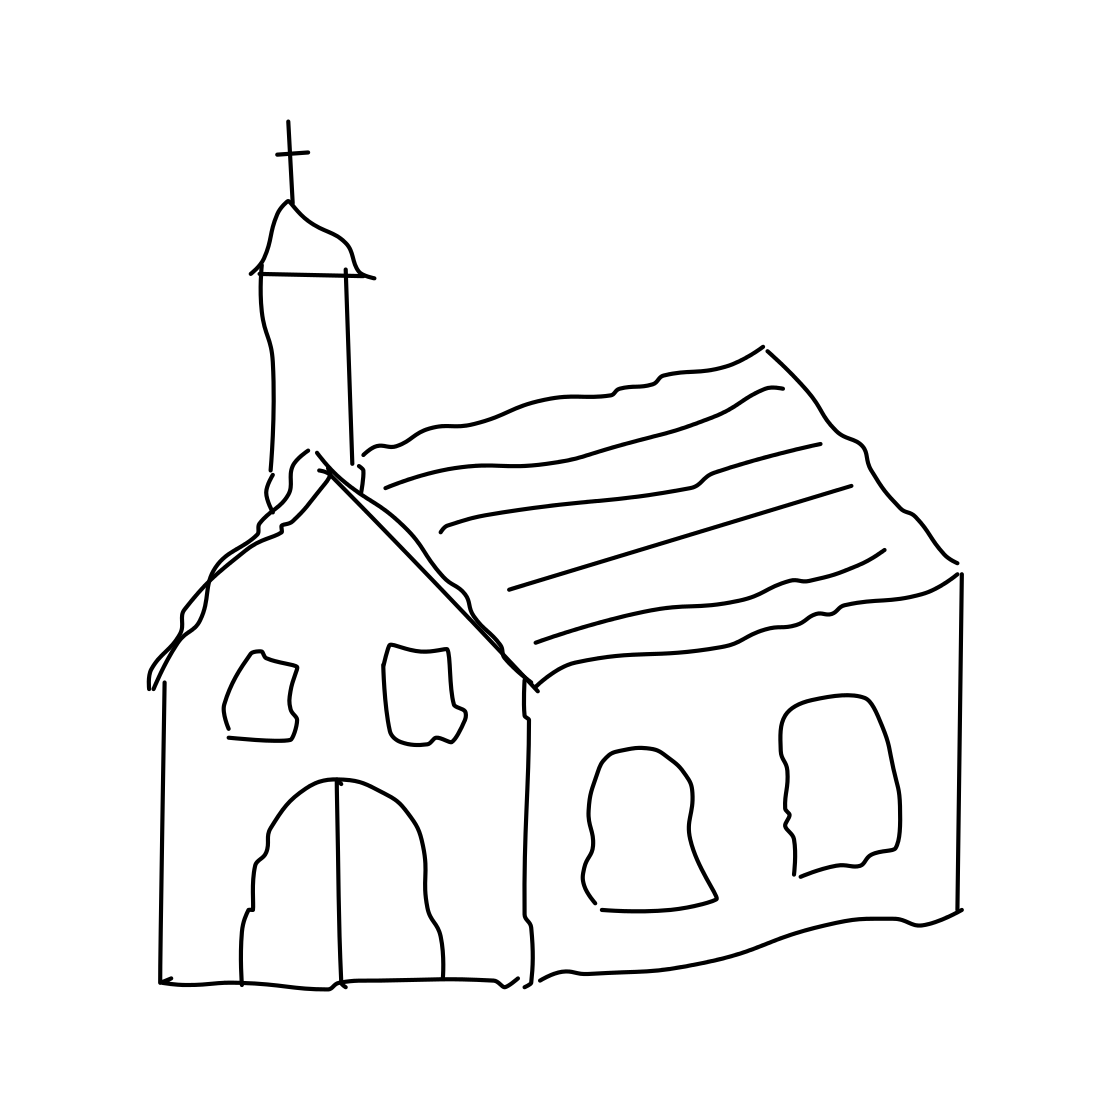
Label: church